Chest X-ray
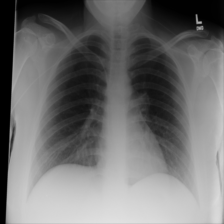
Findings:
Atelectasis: negative
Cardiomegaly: negative
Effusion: negative
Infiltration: negative
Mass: negative
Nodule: negative
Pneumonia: negative
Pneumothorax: negative
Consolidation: negative
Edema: negative
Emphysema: negative
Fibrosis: negative
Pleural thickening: negative
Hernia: negative